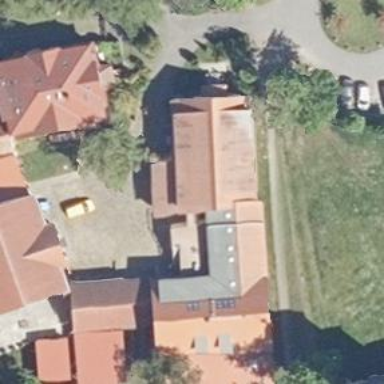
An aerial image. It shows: Simple house.